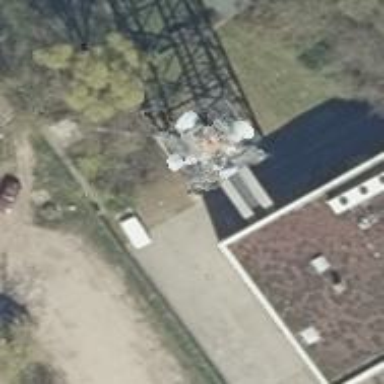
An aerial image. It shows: Mast tower used for communication.